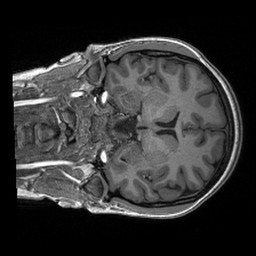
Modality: T1w
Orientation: coronal
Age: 21
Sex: female
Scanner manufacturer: siemens
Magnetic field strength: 3 T
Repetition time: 2.4 s
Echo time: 0.00191 s